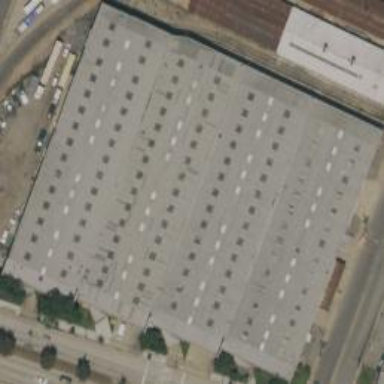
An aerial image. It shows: Industrial building.